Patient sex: M
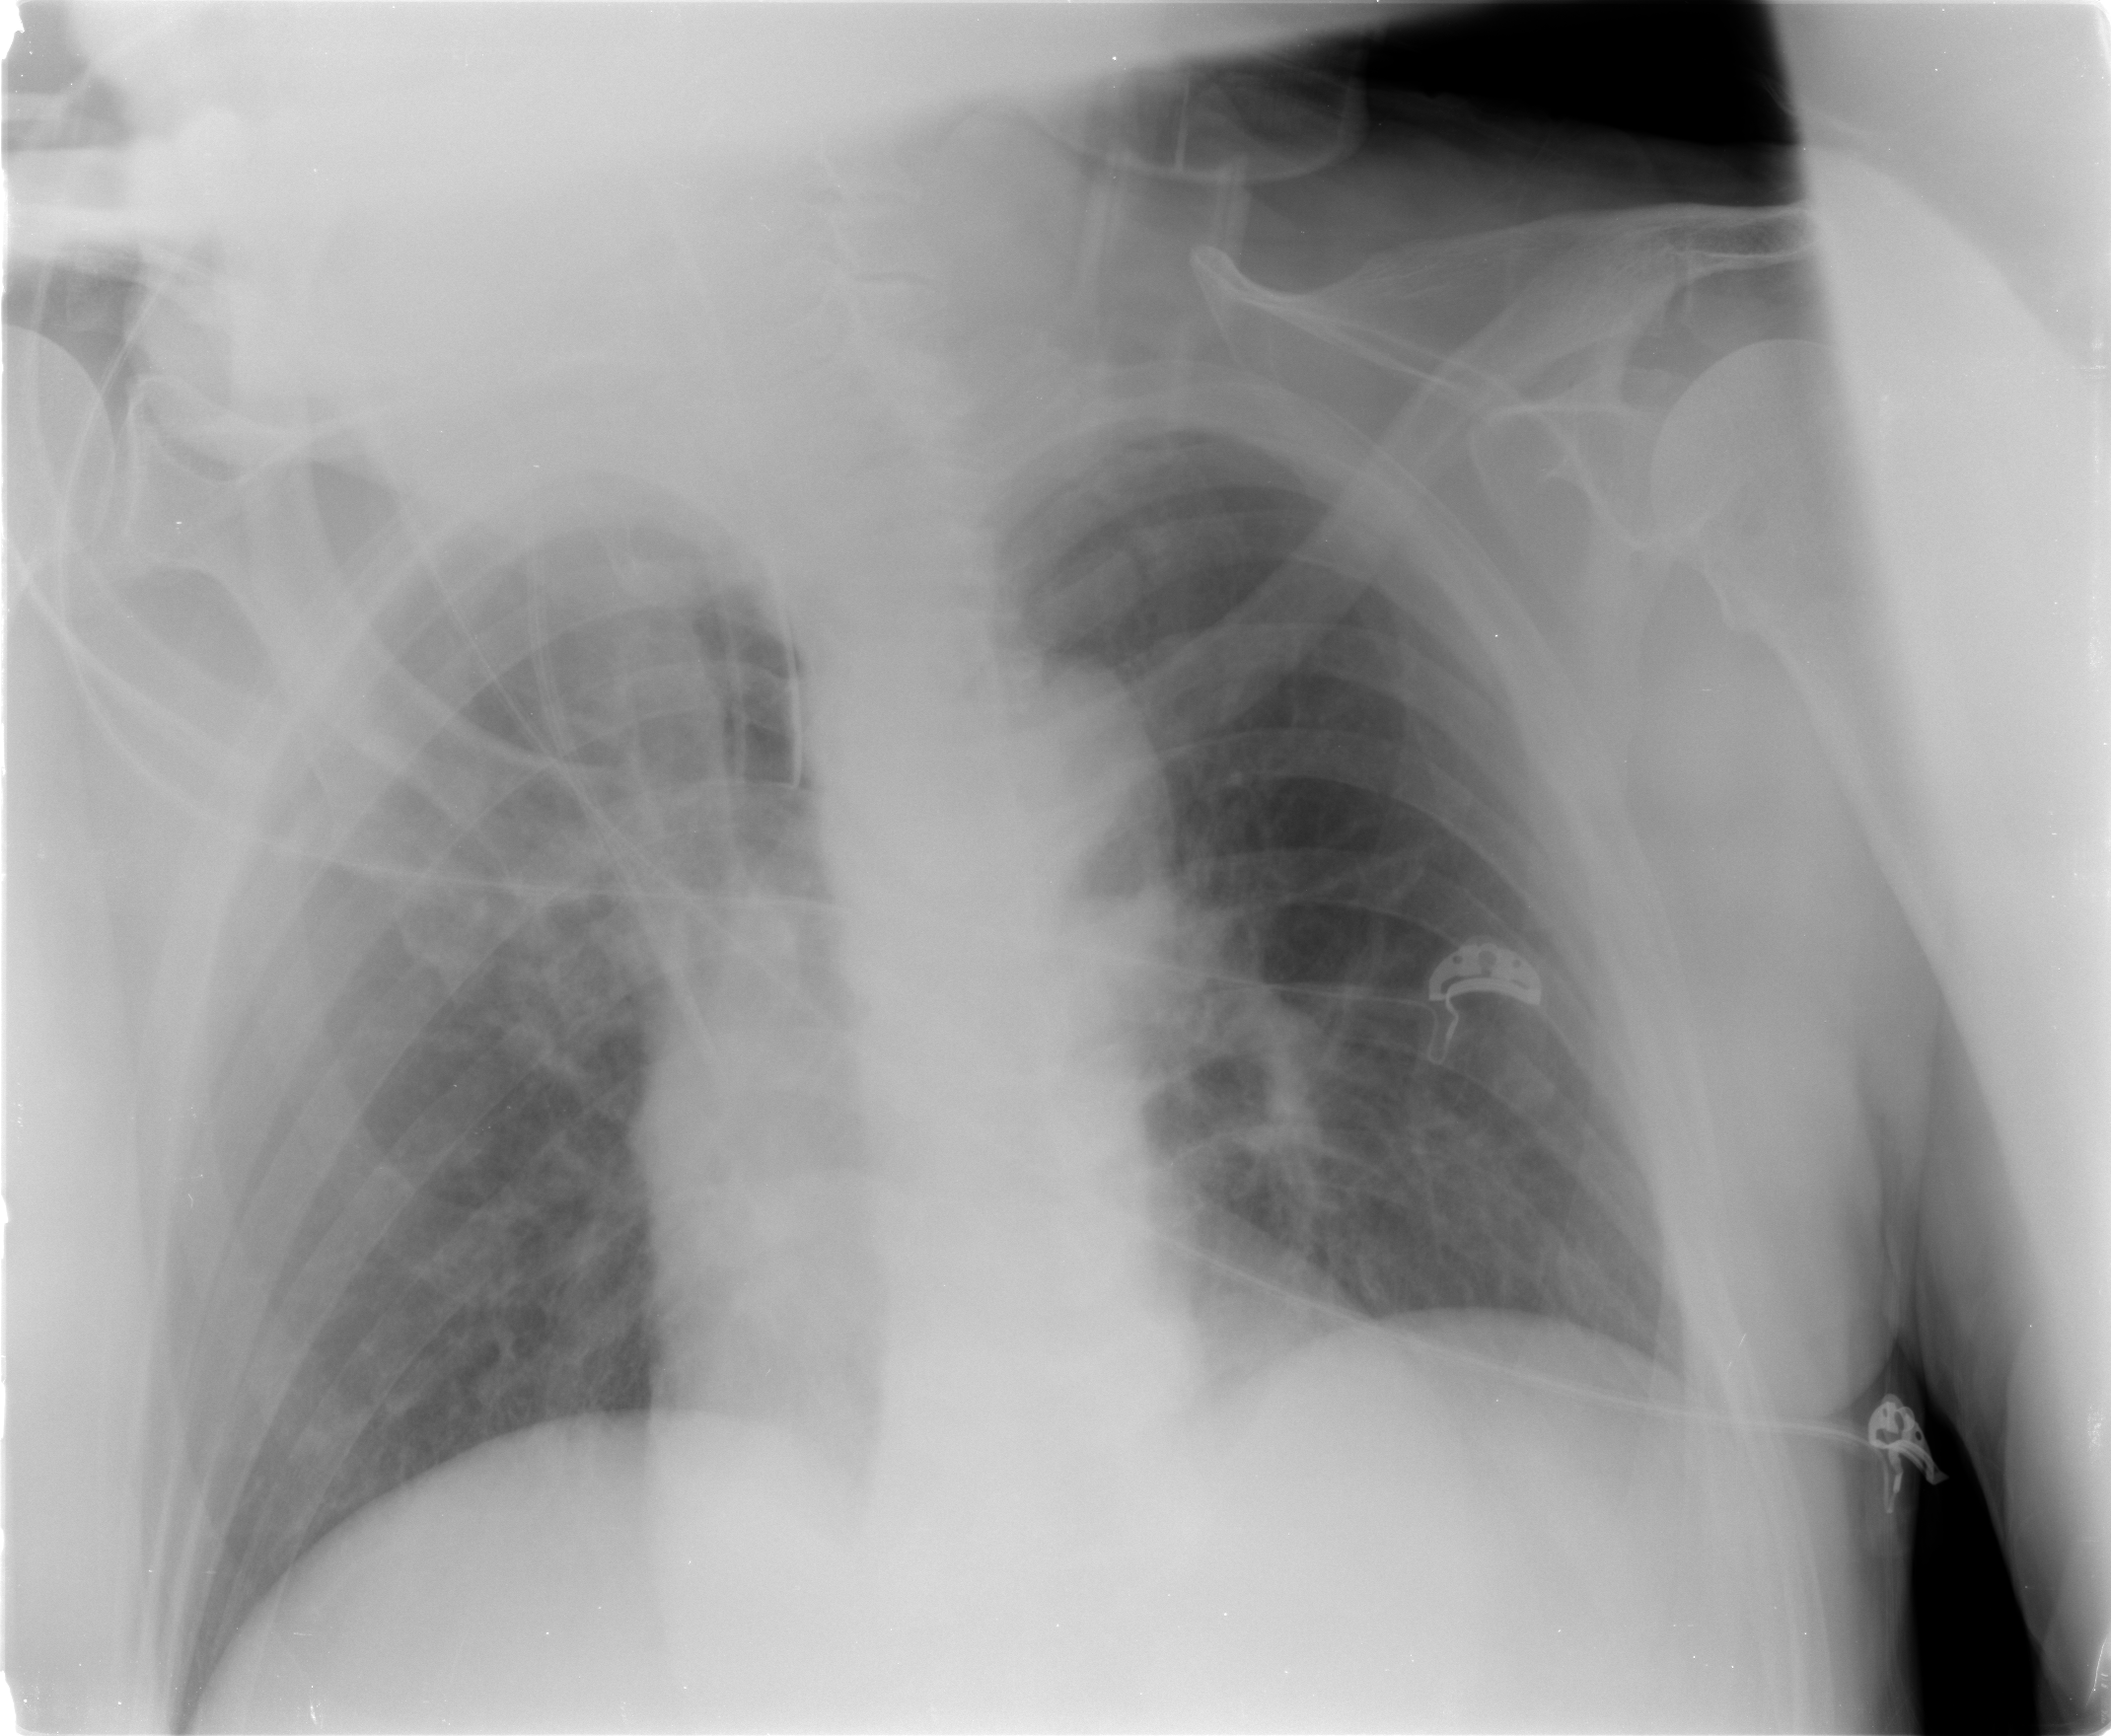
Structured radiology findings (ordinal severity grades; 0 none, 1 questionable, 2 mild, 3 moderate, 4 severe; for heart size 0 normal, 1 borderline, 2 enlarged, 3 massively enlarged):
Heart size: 0
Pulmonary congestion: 0
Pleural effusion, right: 0
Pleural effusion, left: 0
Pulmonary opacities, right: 0
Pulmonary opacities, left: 0
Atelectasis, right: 2
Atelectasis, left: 2